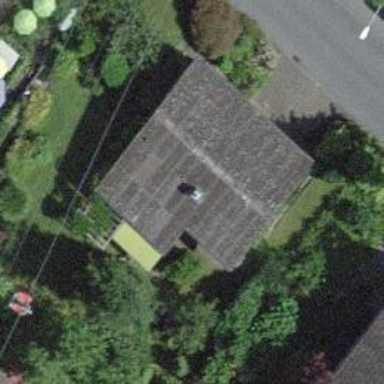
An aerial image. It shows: Detached building.